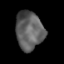
Tissue: skin
Cell type: Epithelial cells
Senescence score: 0.1717
Nuclear area (px): 1032
Mean DAPI intensity: 96.33